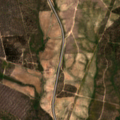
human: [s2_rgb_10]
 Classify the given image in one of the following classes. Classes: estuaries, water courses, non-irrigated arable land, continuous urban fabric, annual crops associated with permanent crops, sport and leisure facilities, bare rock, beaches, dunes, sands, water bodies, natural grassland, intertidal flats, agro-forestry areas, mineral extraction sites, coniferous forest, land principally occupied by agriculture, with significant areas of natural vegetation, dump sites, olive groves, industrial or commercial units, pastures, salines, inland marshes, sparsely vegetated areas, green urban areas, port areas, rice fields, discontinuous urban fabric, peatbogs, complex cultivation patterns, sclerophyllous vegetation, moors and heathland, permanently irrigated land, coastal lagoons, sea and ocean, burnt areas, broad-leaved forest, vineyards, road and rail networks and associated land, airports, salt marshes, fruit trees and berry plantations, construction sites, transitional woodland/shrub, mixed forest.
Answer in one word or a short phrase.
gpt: broad-leaved forest, transitional woodland/shrub